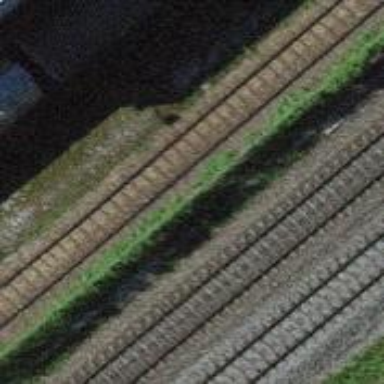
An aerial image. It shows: Single-track spur railway line.